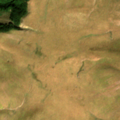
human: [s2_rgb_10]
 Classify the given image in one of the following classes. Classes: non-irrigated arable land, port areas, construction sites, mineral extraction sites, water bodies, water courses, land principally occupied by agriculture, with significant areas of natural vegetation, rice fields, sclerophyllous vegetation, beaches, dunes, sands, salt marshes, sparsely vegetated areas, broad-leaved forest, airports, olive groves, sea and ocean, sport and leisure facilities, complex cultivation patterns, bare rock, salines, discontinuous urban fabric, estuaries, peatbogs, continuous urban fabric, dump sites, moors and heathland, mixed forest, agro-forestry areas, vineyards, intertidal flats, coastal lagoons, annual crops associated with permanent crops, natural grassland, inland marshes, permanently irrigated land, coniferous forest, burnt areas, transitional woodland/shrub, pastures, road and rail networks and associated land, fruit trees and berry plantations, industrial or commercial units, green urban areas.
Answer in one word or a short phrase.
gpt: broad-leaved forest, natural grassland